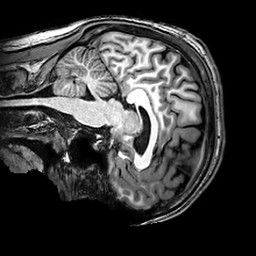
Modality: T1w
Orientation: sagittal
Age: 22
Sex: male